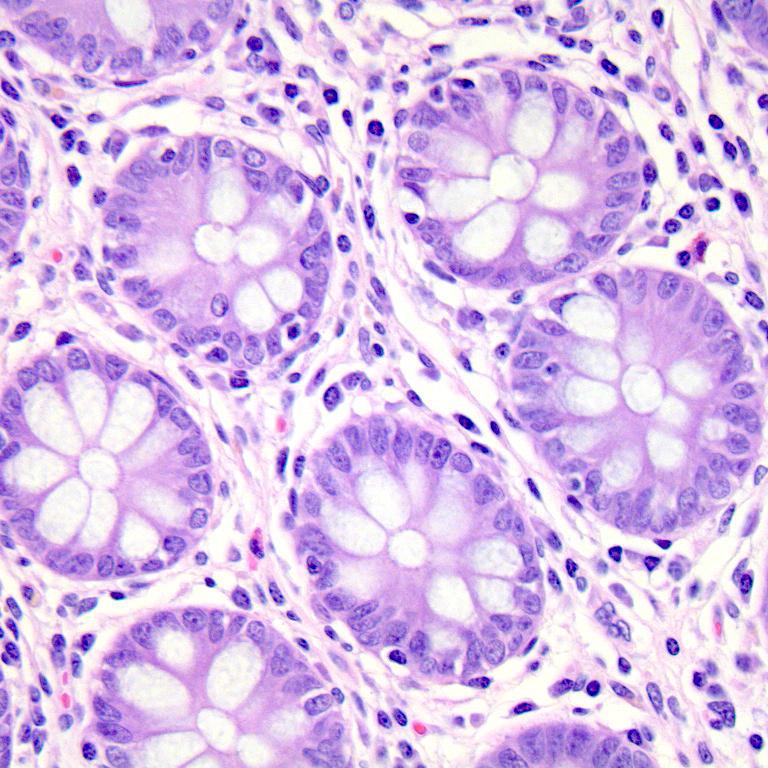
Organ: colon
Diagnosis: benign